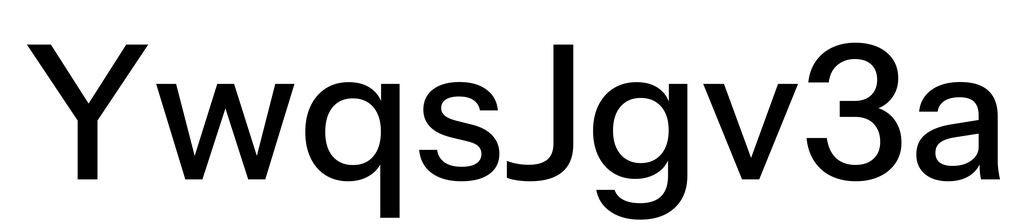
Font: InstrumentSans_Medium